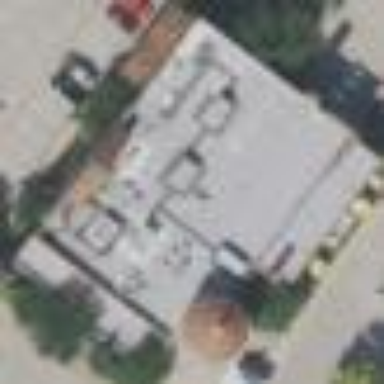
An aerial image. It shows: Retail building housing restaurant.